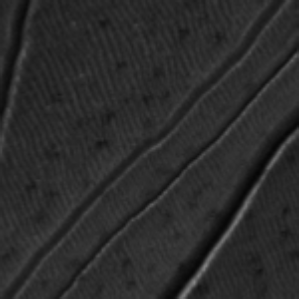
Label: frost